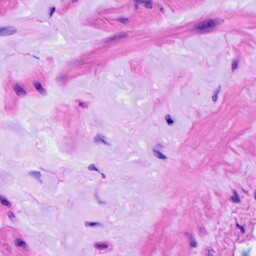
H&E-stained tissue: Ovarian